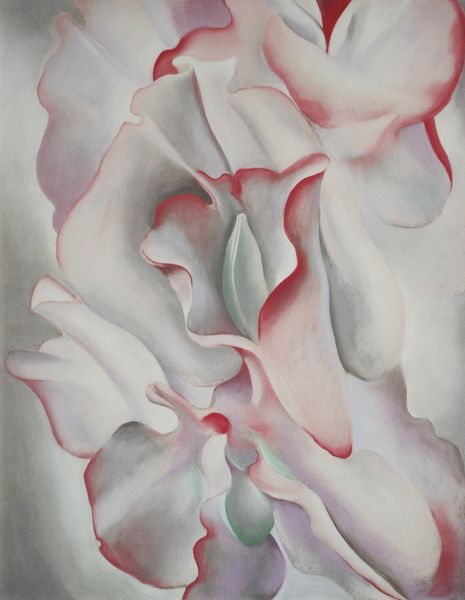
Titel: Pink sweet Peas
Künstler: Georgia O'Keeffe
Institution: Privatsammlung
Schlagwörter: dunkel, schatten, weiß, grün, blume, blumen, grau, hell, licht, pastell, blüte, blüten, rose, rot, malerei, blass, öl, pflanze, pflanzen, rosa, sanft, zart, bewegt, wellen, abstrakt, rand, floral, fein, o keiffe, blütenblätter, form, konturen, lilie, duft, iris, filigran, strahlend, modelliert, ränder, orchidee, rosarot, o'eeffe, georgia, keefe, georgia o'eefe, aun, blumr, blütenzauber, okeffee, wellenartig